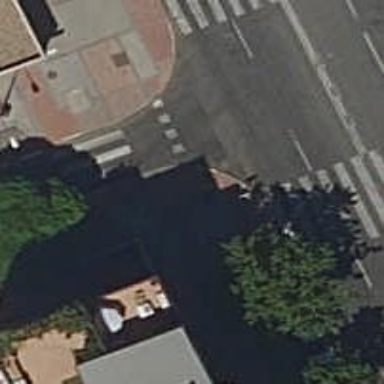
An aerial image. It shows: Zebra crossing on footway.